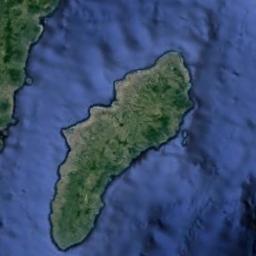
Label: island